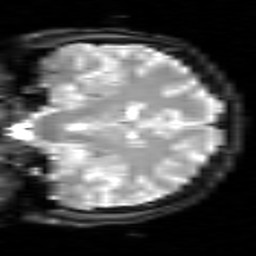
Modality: inplaneT2
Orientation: coronal
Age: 21
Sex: female